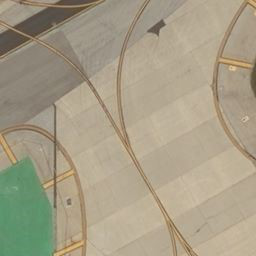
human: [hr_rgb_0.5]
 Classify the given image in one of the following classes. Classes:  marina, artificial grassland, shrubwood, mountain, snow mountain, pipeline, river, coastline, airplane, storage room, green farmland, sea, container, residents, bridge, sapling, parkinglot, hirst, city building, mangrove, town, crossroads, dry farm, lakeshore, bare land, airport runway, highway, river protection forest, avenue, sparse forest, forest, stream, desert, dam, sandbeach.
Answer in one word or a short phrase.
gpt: airport runway